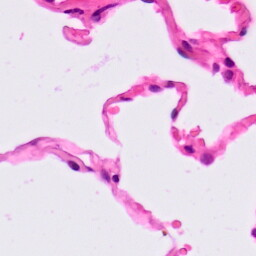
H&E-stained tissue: Lung